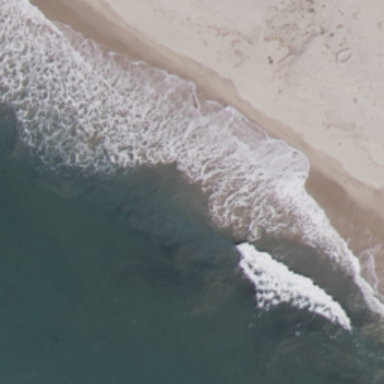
This is a beach with blue-green waters and sand .